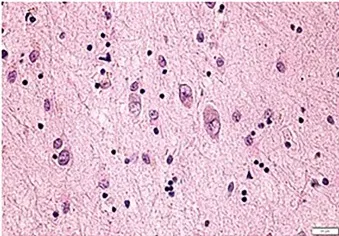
Macroscopic and microscopic findings of histopathological examination of brain tissue. (B) Lewy bodies in the neurons of the amygdala (HandE, magnification 400x).
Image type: pathology (h&e)